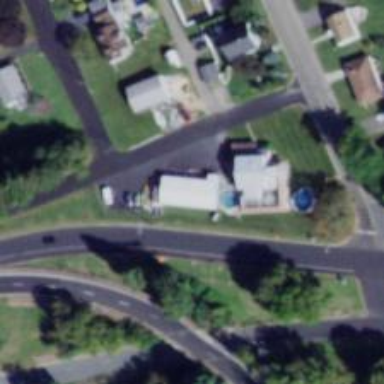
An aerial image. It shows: Swimming pool shop.